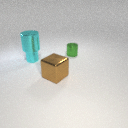
small cyan metal cylinder to the left of large brown metal cube